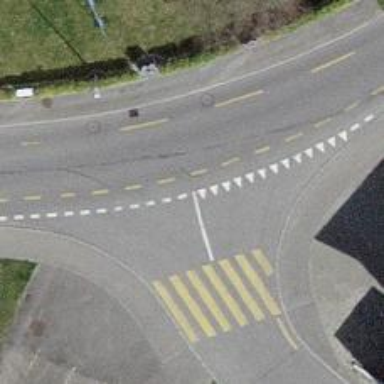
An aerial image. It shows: Road with "give way" sign.